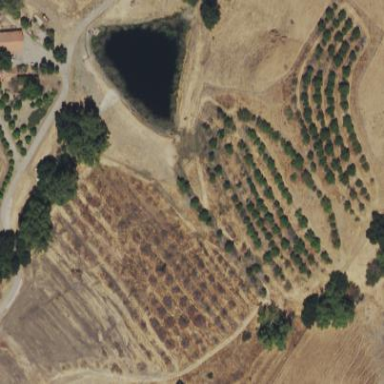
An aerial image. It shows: Orchard.